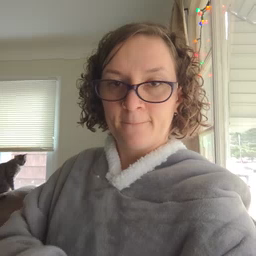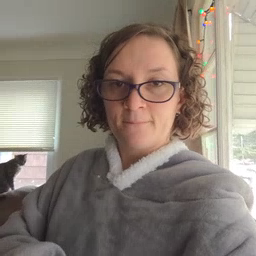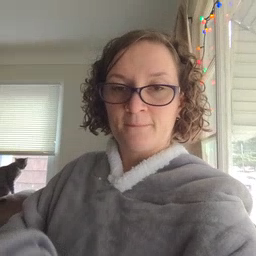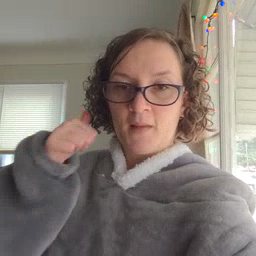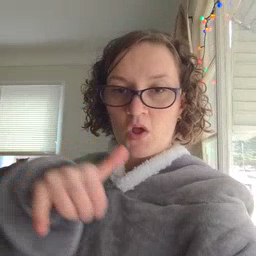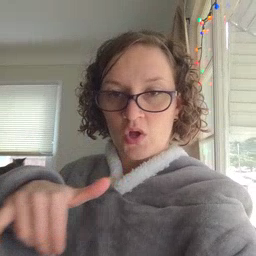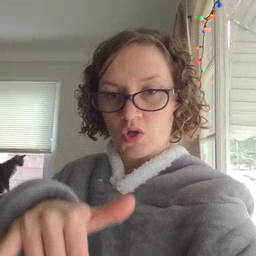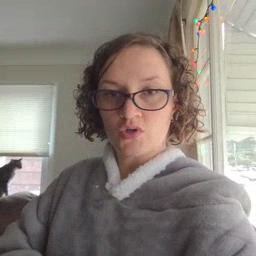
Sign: backyard